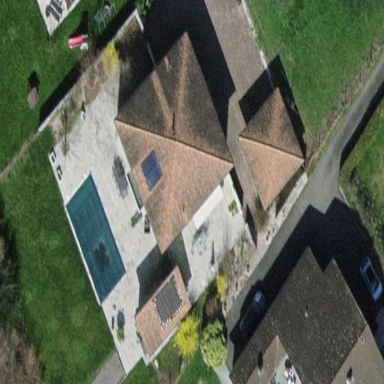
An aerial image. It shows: Building with pyramidal tiled roof.